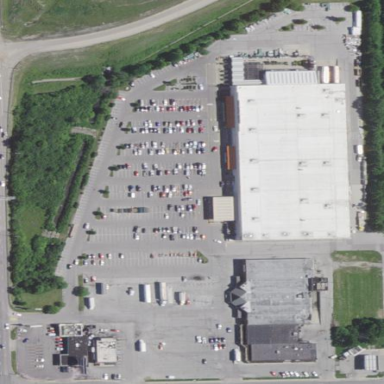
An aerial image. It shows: Retail area.